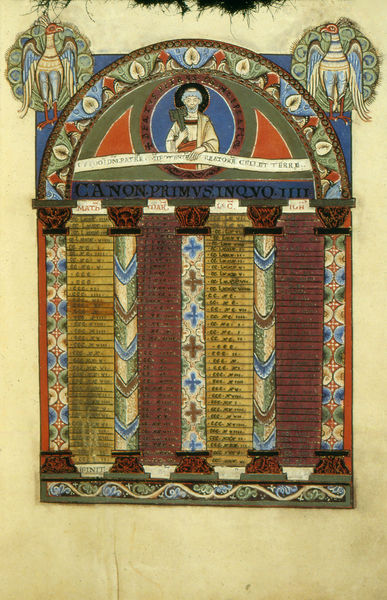
Titel: Evangeliar Heinrichs des Löwen
Institution: Wolfenbüttel, Herzog August Bibliothek
Schlagwörter: blau, hand, vogel, grün, säule, säulen, rot, stein, vögel, schrift, bogen, verzierung, kreuz, boigen